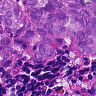
Metastatic tissue present: yes